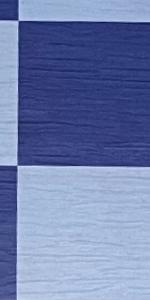
Label: Empty